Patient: sex M, age 62
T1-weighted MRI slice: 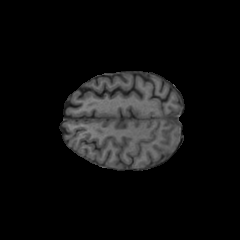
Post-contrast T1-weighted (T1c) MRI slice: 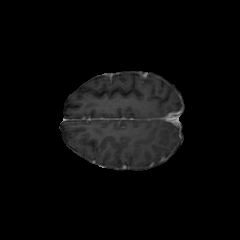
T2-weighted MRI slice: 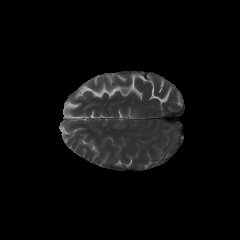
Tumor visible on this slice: no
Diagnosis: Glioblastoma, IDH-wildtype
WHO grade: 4